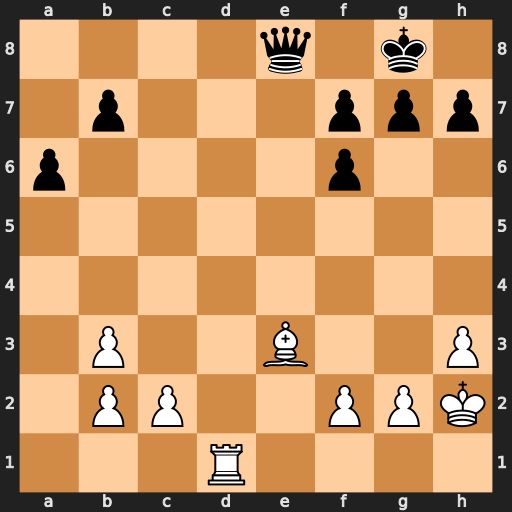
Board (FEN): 4q1k1/1p3ppp/p4p2/8/8/1P2B2P/1PP2PPK/3R4
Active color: w
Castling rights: -
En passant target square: -
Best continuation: Bb6 Qe5+ f4 Qxf4+ g3